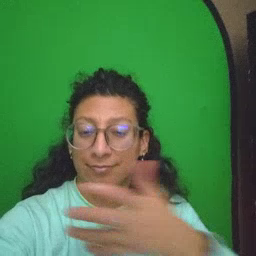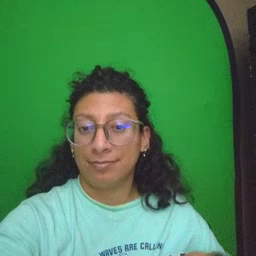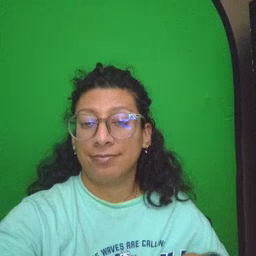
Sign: every